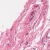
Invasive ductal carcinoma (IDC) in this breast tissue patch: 0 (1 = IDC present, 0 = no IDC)